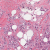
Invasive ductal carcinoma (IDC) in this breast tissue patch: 1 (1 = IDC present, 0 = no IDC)